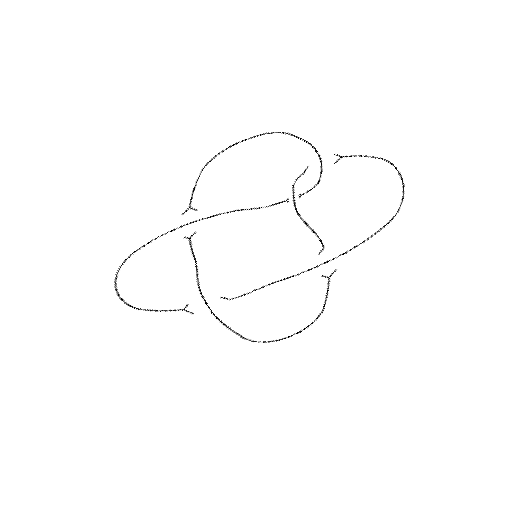
Crossing number: 5